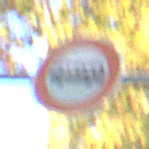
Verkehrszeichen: VerbotKraftomnibusse
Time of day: Midday
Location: Outdoor (Urban)
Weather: Clear
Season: NotSpecified
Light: Natural